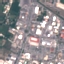
Label: Industrial